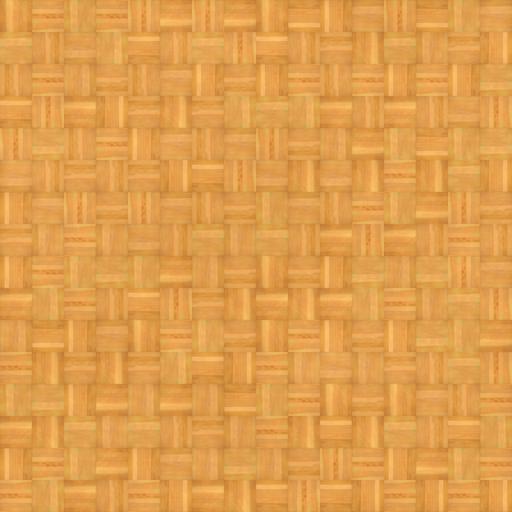
Tags: clean floor flooring parquet smooth wood wooden